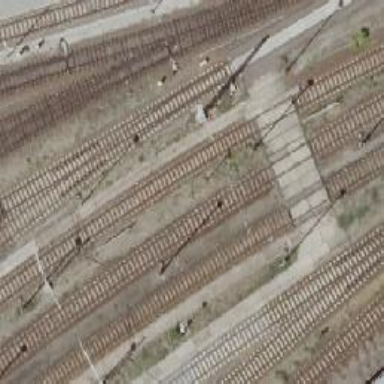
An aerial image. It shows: Railway signal.